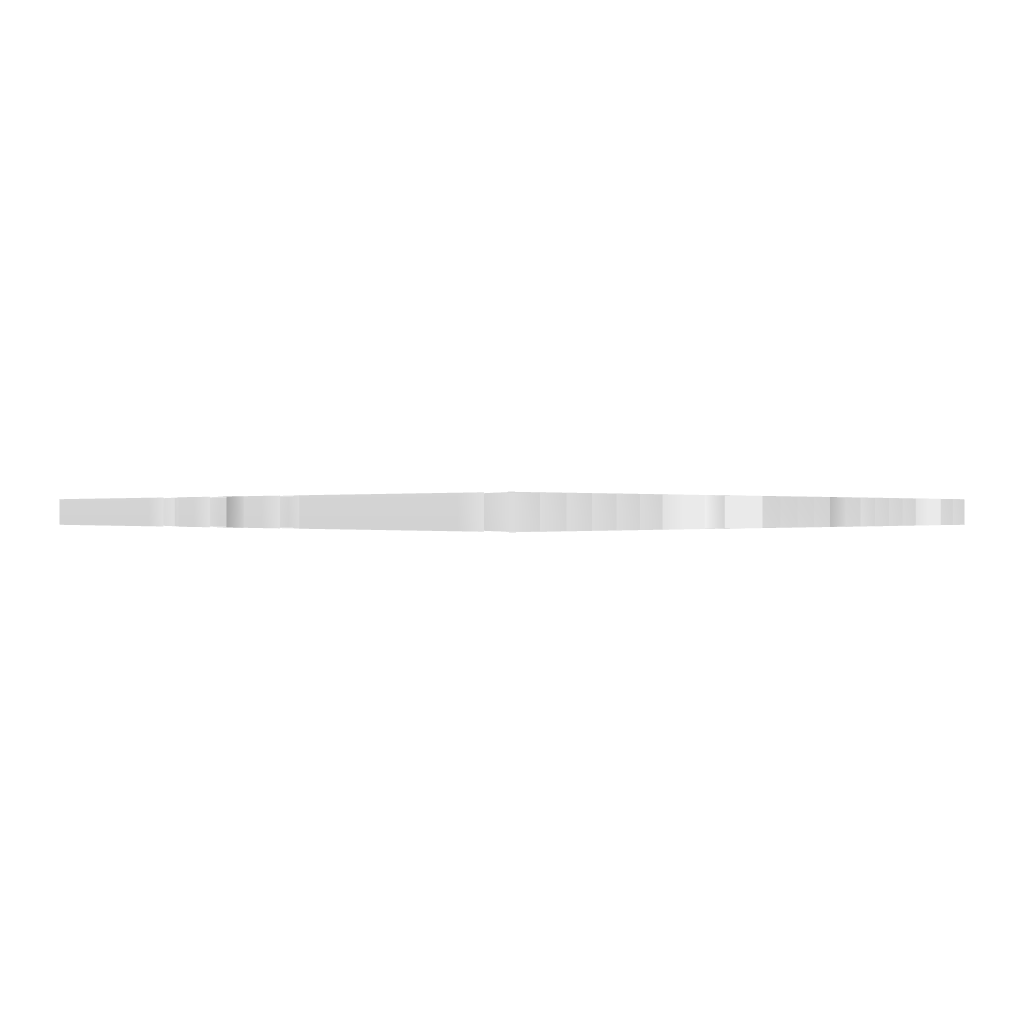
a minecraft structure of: Large Igloo bad low quality